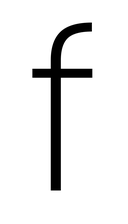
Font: Poppins-ExtraLight